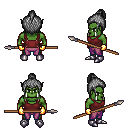
a pixel art fantasy rpg character, male body template, orc, green skin, maroon pirate shirt, magenta pants, gray short topknot hairstyle, gold gloves, metal boots, spear, four views (front, back, left, right), 2x2 character sprite sheet, small pixel art, hard edges, no anti-aliasing